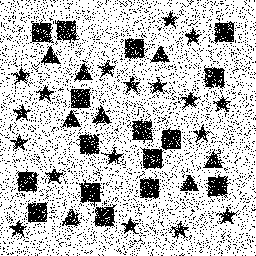
Squares: 16
Triangles: 8
Stars: 18
Total shapes: 42